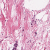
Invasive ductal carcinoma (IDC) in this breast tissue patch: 0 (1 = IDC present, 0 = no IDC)